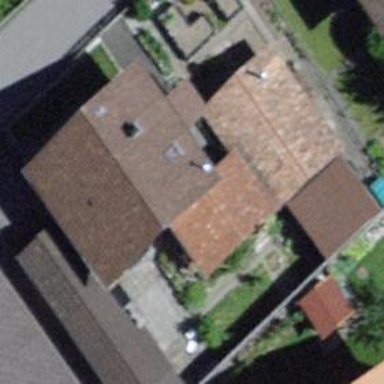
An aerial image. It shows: Shed.